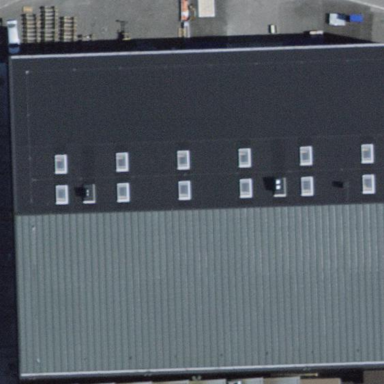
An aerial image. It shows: Commercial building.